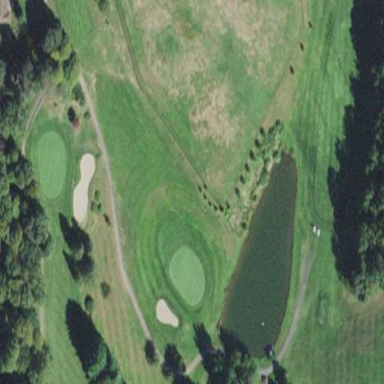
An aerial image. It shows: Area with grass used as rough in golf course.